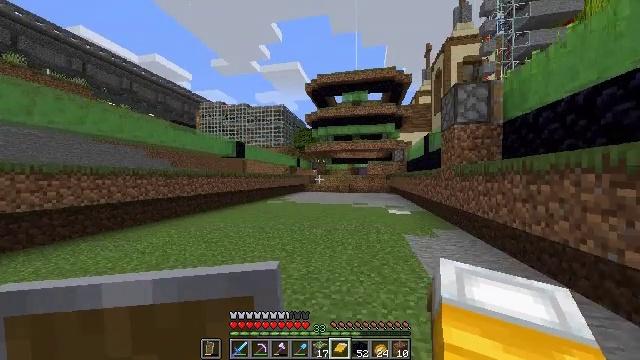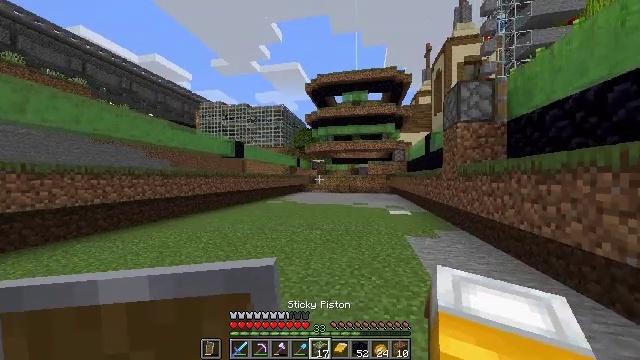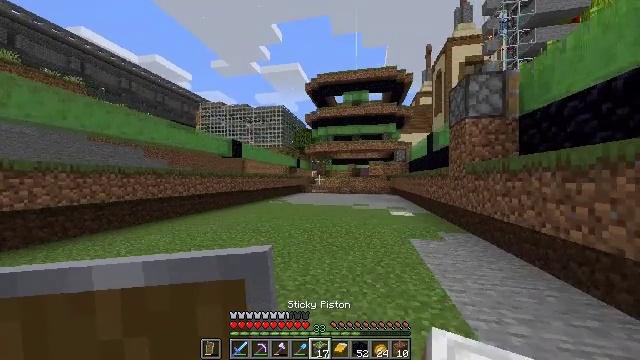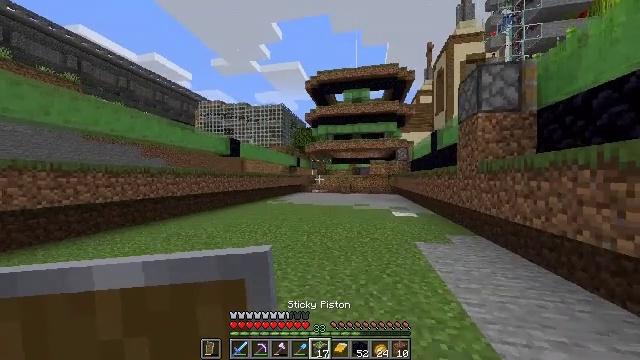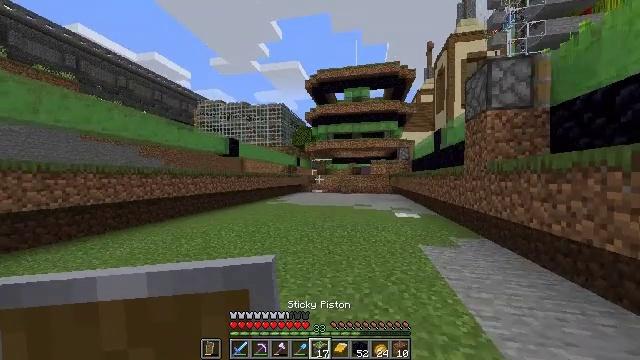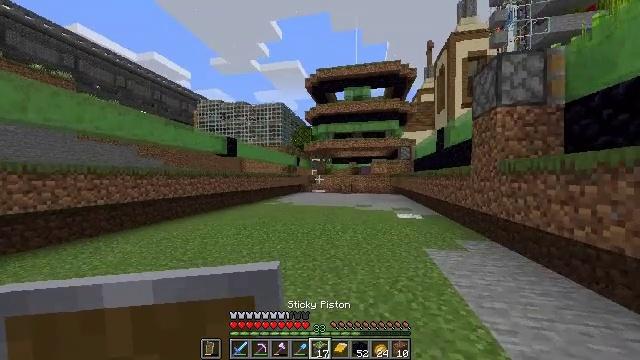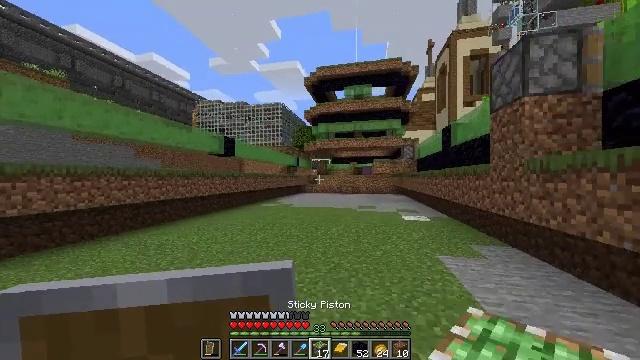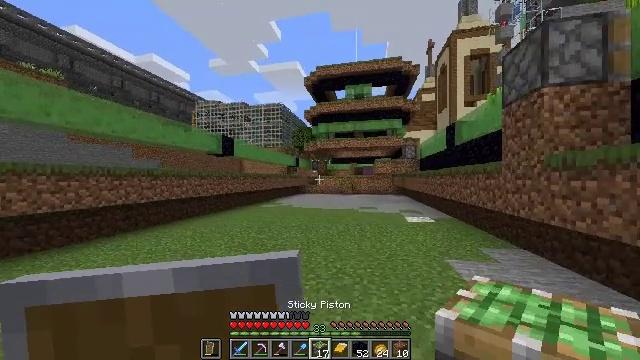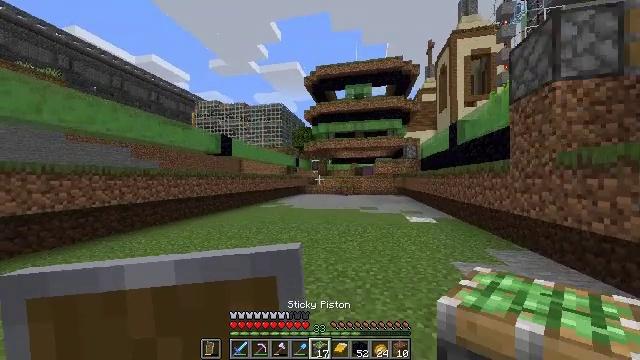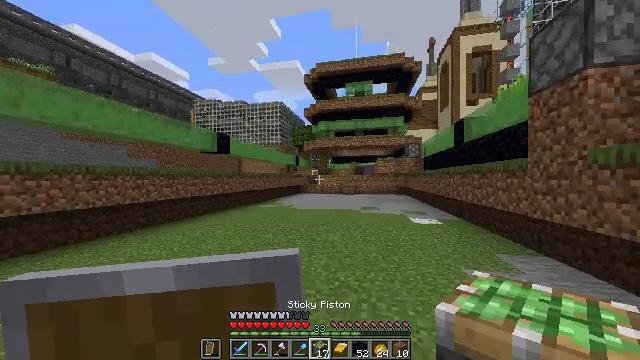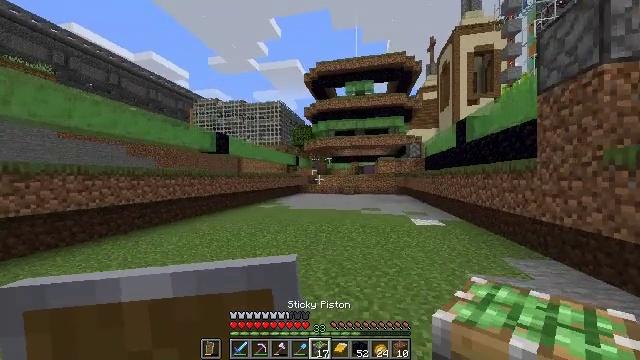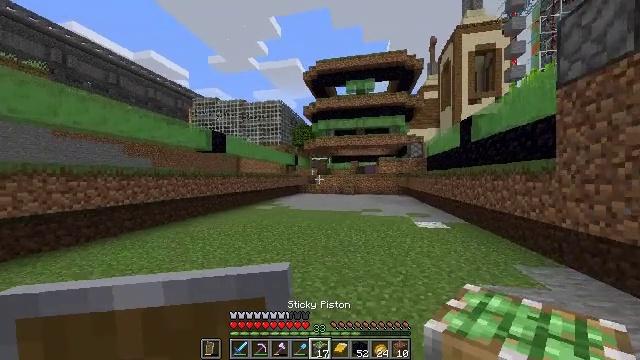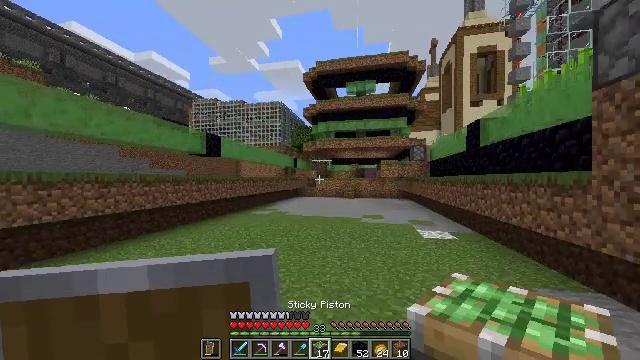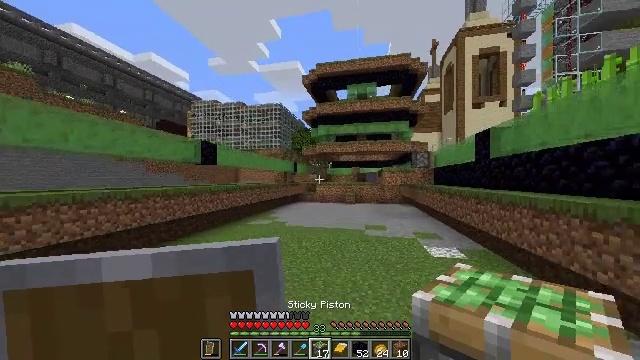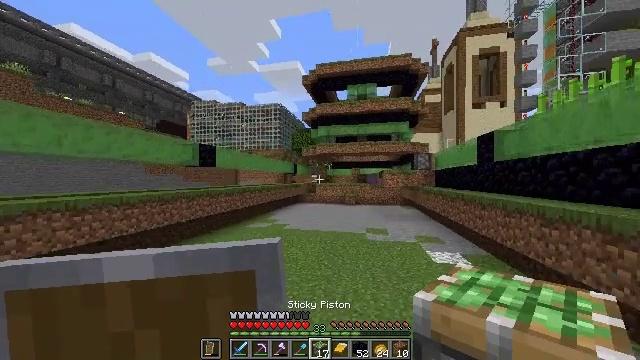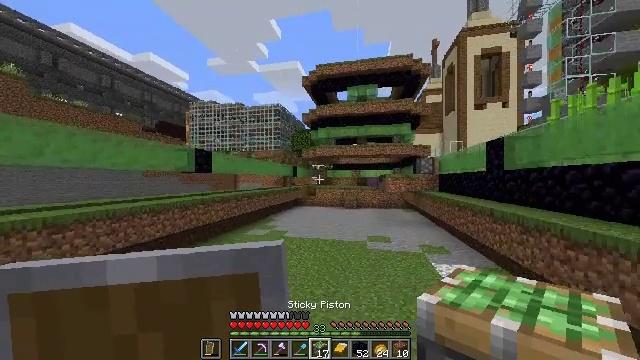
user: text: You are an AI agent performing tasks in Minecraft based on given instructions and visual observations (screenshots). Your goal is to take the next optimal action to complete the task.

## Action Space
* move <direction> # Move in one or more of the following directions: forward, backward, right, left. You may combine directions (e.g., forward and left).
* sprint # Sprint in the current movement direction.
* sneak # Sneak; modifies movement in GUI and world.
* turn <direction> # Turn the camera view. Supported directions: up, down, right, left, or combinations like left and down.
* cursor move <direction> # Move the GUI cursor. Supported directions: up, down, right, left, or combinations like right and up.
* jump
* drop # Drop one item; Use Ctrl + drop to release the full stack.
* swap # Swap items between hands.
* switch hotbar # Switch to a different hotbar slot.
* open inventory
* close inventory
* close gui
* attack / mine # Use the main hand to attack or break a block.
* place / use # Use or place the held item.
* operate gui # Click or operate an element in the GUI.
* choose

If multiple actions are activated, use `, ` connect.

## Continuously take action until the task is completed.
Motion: motion action
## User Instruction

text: Retrieve slime block by mining it.
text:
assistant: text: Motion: move forward
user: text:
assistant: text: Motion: move forward
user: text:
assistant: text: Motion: move forward
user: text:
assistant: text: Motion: move forward
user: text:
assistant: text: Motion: move forward
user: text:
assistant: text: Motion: move forward
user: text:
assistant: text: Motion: move forward
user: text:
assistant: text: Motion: move forward
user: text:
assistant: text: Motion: move forward
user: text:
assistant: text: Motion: move forward
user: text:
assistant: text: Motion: move forward
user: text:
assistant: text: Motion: move forward, jump
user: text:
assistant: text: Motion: move forward, jump
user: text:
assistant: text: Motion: move forward, jump
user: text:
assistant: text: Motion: move forward, jump
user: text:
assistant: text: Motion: move forward, jump
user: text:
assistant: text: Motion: move forward, jump
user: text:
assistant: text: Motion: move forward, jump
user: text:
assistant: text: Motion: move forward, jump
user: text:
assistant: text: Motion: move forward, jump
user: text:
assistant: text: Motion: move forward, jump
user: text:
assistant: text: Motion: move forward, jump
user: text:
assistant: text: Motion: move forward, jump
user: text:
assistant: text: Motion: move forward, jump
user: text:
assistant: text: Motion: move forward, jump
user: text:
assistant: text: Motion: move forward and move left, turn left, jump
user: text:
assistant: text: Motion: move forward and move left, jump
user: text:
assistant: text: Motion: move forward and move left, jump
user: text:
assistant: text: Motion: move forward, jump
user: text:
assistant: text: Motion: move forward, jump